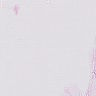
Metastatic tissue present: no